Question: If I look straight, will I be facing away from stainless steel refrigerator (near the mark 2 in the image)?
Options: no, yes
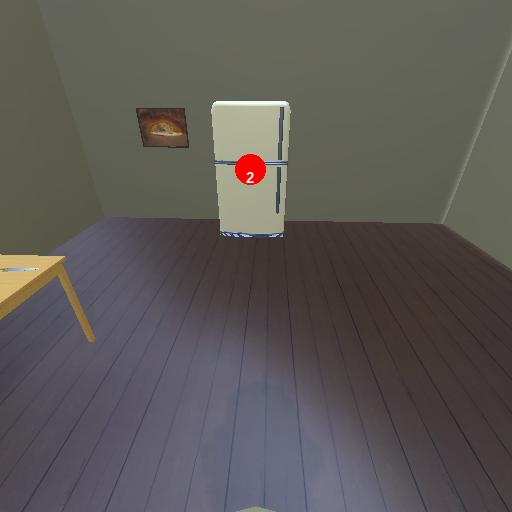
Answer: no